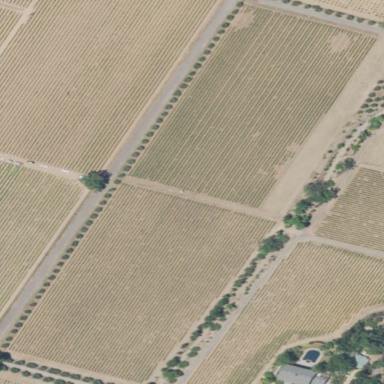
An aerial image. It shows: Vineyard where grapes are grown.